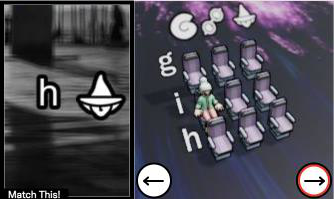
Task: seats
Answer: no